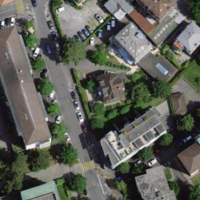
EUNIS habitat code: 53
Species observed at this site:
Orobanche hederae